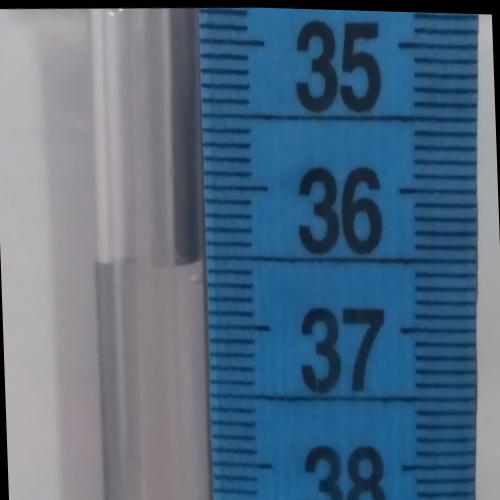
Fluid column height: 36.5 cm